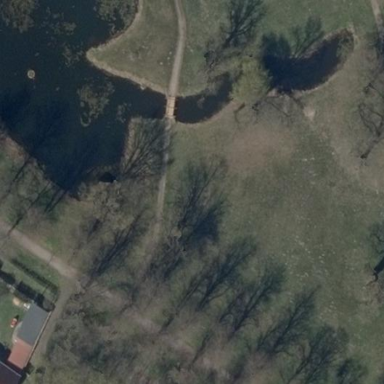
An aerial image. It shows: Pond surrounded by natural water.